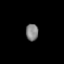
Tissue: lung
Cell type: Myeloid cells
Senescence score: 0.599
Nuclear area (px): 203
Mean DAPI intensity: 131.887